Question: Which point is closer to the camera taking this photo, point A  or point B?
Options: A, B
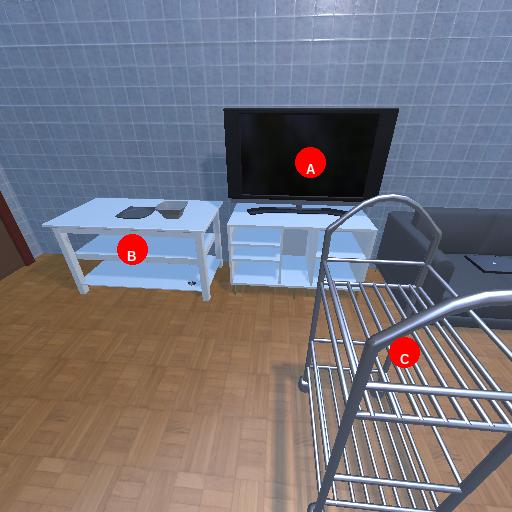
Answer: A